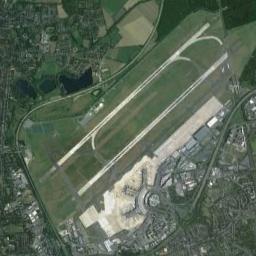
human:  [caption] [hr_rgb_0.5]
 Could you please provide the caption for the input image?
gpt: There is an airport in the middle of the field surrounded by many buildings .

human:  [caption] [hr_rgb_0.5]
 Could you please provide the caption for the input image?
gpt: A complex airport with many runways and buildings is surrounded by a residential area and green farmland, With three small lakes next to it .

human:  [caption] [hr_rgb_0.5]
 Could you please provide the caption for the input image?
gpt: An airport with two parallel runways, A terminal and an open area on the lawn and some villages beside .

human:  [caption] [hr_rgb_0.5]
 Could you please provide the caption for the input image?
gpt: This airport has only one runway, And here is a row of planes parked in the open space .

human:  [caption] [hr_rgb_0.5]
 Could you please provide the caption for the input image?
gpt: The airport runway is flanked by grass .